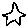
Label: star